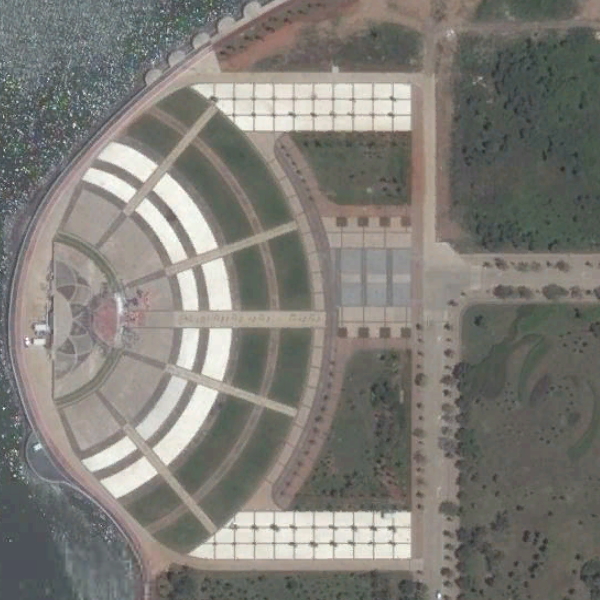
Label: Square